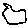
Label: hexagon